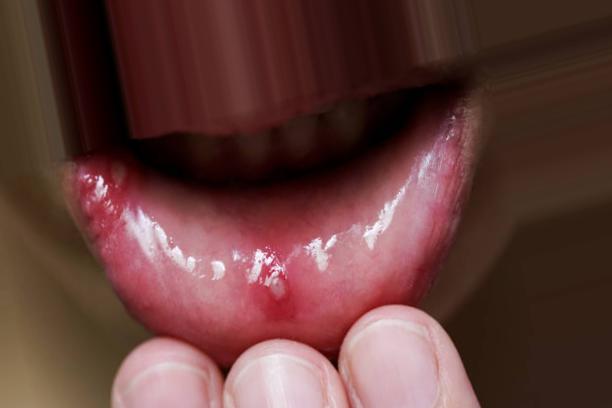
Condition: Mouth Ulcer